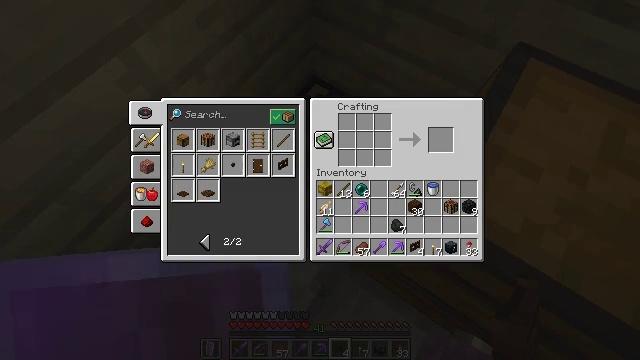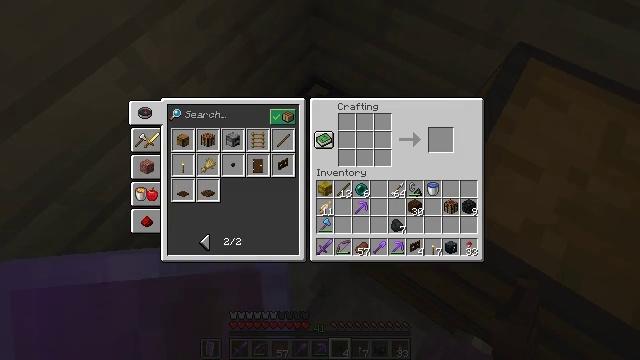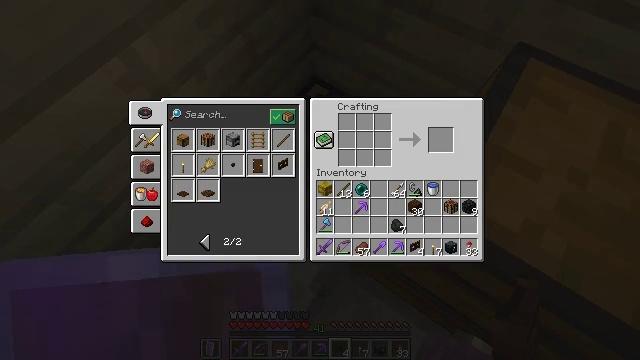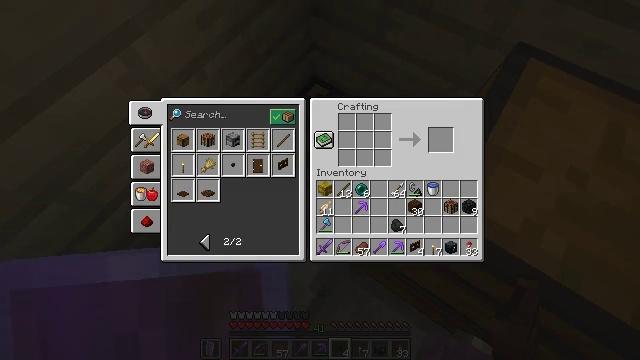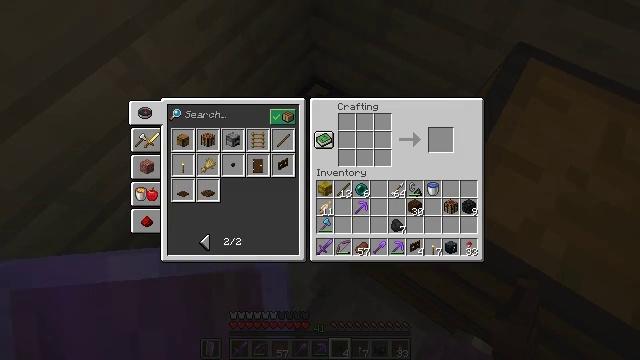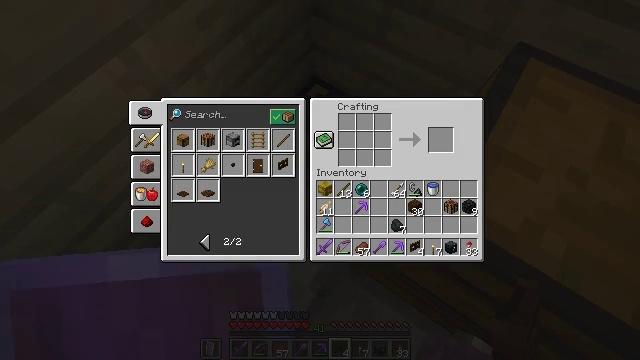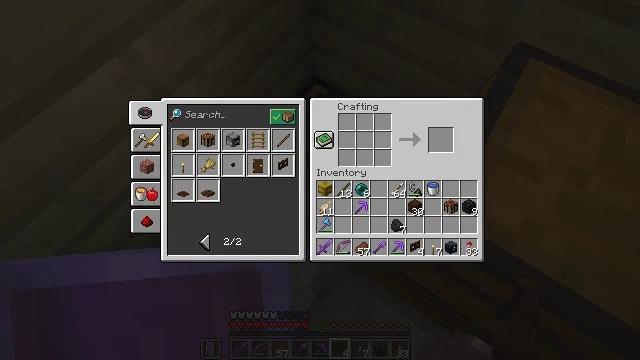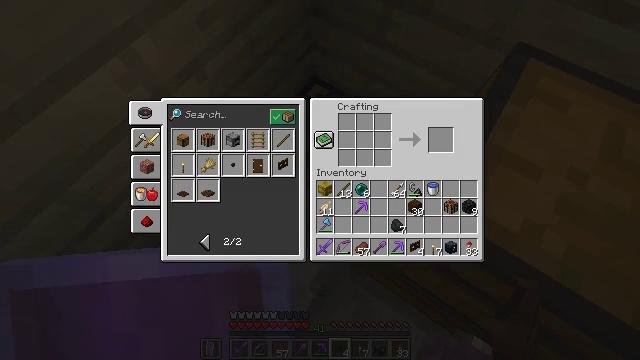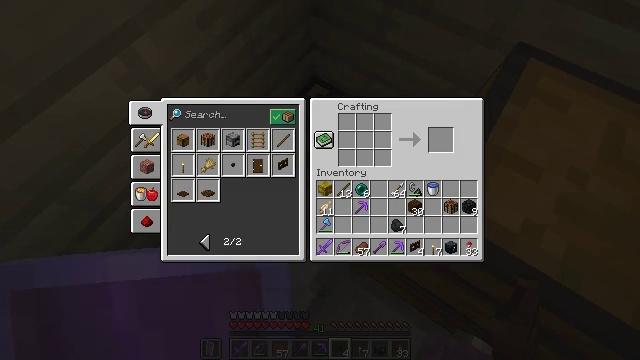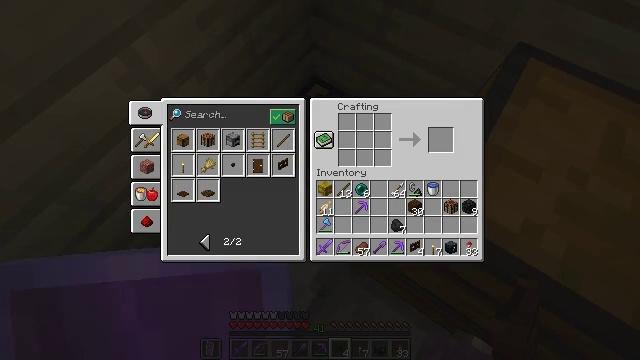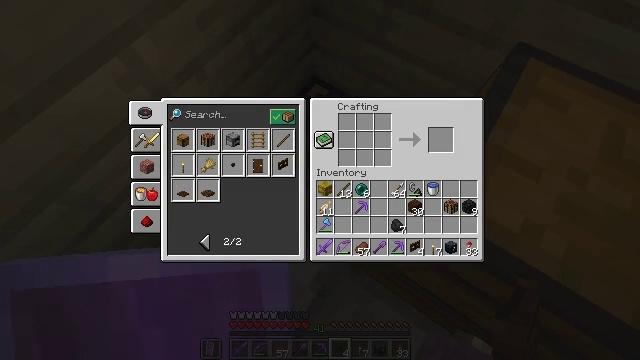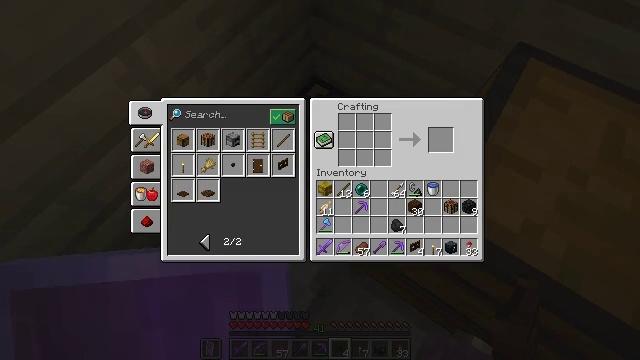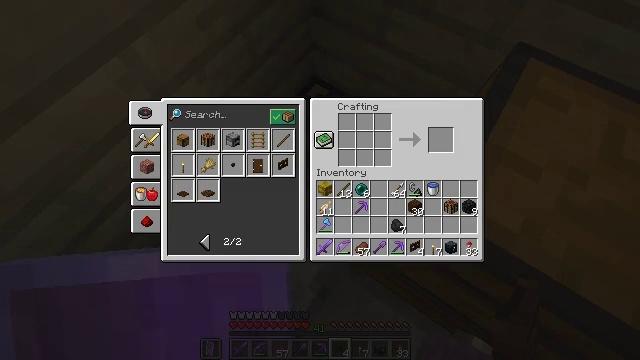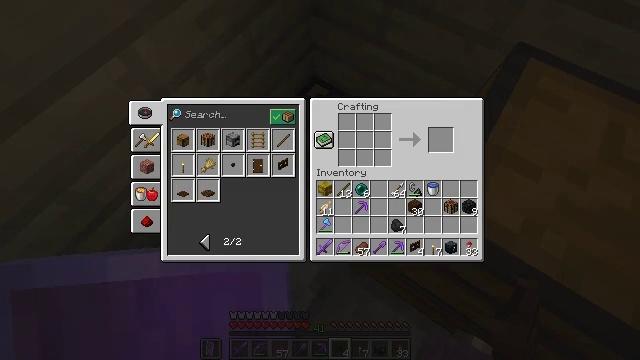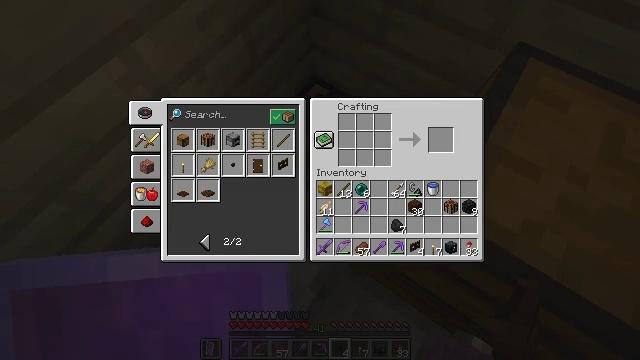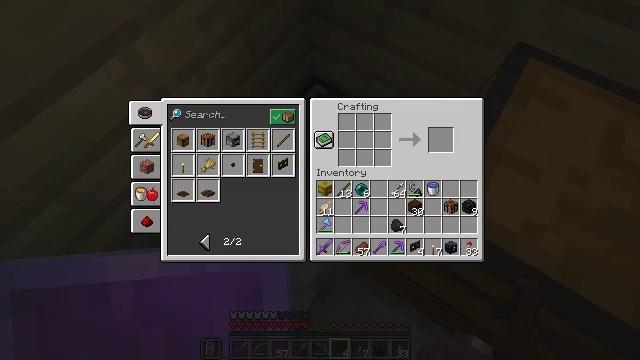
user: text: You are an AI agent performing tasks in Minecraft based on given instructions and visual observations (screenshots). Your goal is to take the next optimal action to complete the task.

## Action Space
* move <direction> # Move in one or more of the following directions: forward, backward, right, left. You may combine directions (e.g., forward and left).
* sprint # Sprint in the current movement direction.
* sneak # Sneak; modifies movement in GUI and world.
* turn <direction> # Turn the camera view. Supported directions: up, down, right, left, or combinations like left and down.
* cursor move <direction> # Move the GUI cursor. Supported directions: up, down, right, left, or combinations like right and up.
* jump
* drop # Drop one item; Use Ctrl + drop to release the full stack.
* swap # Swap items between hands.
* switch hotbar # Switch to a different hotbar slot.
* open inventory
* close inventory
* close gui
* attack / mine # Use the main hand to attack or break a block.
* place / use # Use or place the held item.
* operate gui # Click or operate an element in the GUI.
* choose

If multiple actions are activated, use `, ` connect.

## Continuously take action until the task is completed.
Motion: motion action
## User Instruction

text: Use materials to craft a dark oak fence gate in the crafting table.
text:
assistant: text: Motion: attack / mine
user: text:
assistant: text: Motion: no_op
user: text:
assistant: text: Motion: no_op
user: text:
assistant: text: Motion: no_op
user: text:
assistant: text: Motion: no_op
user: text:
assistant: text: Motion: no_op
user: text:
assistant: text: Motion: no_op
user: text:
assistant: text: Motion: no_op
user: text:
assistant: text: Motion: no_op
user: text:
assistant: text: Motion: no_op
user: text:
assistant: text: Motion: no_op
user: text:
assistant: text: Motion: turn up
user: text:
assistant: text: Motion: turn up
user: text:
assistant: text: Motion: turn up
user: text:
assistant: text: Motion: no_op
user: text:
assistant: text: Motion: no_op
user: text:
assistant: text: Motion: sneak
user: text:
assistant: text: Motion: sneak, turn right
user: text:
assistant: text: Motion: sneak, turn right
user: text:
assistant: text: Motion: sneak
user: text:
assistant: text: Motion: sneak
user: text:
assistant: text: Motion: sneak
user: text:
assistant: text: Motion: sneak
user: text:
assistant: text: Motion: sneak, attack / mine
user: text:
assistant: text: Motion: sneak, attack / mine
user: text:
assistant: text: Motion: sneak, attack / mine
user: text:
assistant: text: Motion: sneak, attack / mine
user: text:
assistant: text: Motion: sneak, attack / mine
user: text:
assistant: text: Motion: sneak, attack / mine
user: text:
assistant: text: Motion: sneak, attack / mine